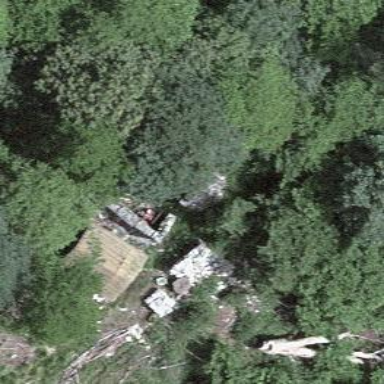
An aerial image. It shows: Historic building in ruins.